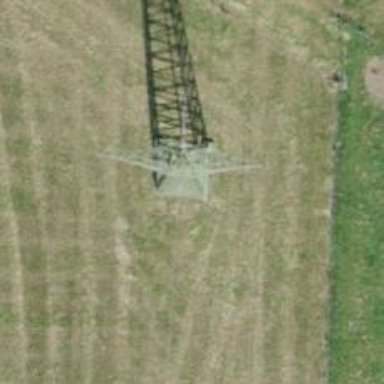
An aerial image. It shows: Power line in the image.